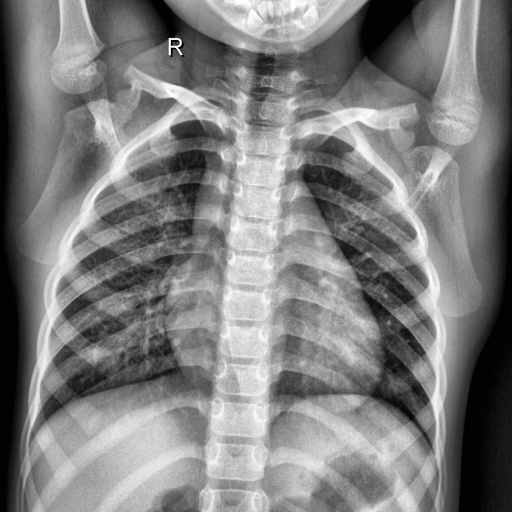
Finding: NORMAL